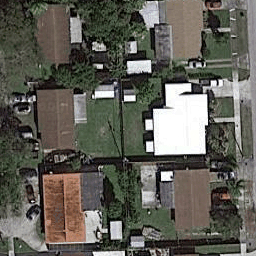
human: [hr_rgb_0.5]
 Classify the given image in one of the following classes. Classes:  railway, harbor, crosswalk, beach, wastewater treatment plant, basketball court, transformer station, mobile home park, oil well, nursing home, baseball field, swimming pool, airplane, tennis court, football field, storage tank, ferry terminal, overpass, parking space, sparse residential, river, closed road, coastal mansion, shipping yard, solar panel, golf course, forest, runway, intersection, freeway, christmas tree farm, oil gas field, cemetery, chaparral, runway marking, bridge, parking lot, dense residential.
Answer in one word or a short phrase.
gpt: dense residential